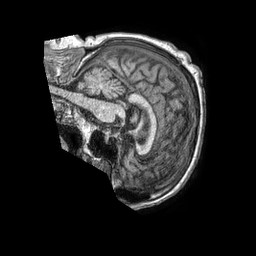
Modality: T1w
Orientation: sagittal
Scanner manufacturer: philips
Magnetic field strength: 1.5 T
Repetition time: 0.007766 s
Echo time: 0.003545 s